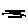
Label: line